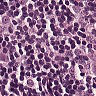
Metastatic tissue present: yes